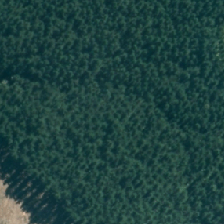
Land cover: harvested_forest